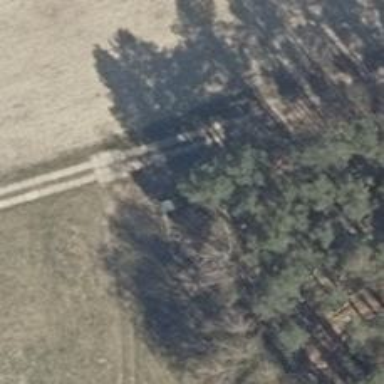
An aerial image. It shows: Shelter that serves as hunting stand.